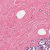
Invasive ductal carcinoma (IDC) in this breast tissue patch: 0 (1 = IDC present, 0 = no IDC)